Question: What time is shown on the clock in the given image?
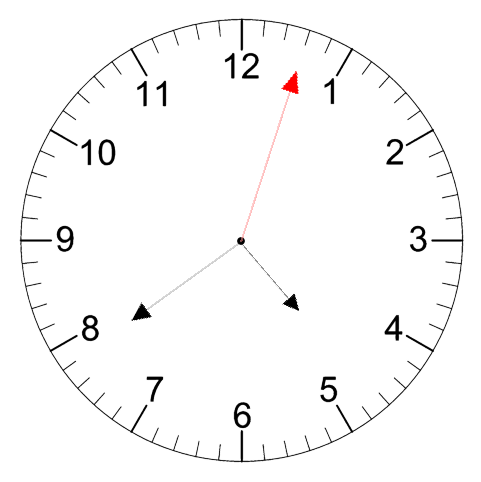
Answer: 04:39:03